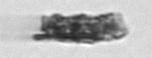
Label: fecal_pellet